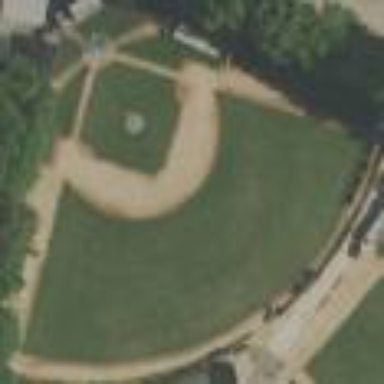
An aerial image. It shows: Baseball pitch for leisure and sports activities.